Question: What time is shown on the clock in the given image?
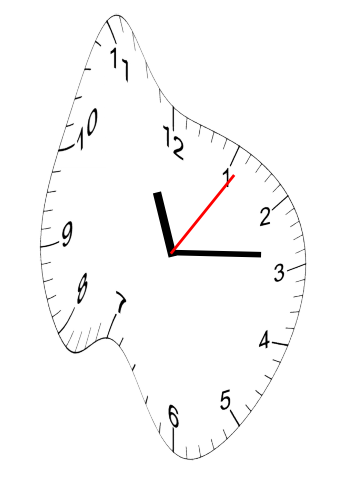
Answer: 11:14:06